Question: I have a form that has a set of labels that can be clicked - See Screenshot (Labels 93 to Label 21 on the Player side and labels 10 to 22 on the computer side).

All I want to do is change the label back colour when the control is clicked. This I have figured out.
My question is more about clean code. Instead of having
'''
private void Playerlabel_Click(object sender, EventArgs e)
{
lblPlayerCardInt.BackColor = Color.FromArgb(219, 255, 248);
}
private void Playerlabel2_Click(object sender, EventArgs e)
{
lblPlayerCardStrength.BackColor = Color.FromArgb(219, 255, 248);
}
//repeat 5 times and then another 5 times for the computer labels.
'''
Is there a way of defining a method so that no matter if I click the label or the computer clicks it, the method of highlighting the label is called.
I'm think something along the lines of
'''
public void HighlightLabel()
{
foreach (Control x in this.Controls)
{
if (x is Label)
{
((Label)x).BackColor = Color.FromArgb(219, 255, 248);
}
}
}
'''
Is this the right approach? It may seem like an obvious question, but new to programming in C#/OOP so want to be sure I'm doing it the correct way.
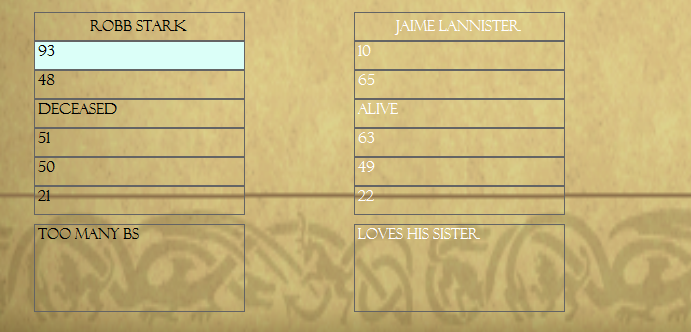
Answer: Yes you can set only 1 'Click event-handler' for all those labels:
'''
private void lbl_Click(object sender, EventArgs e)
{
Label lbl = sender as Label;
lbl.BackColor = Color.FromArgb(219, 255, 248);
}
'''
If you create labels on design time then do the following for each label:
1. On Form designer, select label then open View > Properties > Events tab
2. Select above lbl_Click event-handler from the dropdown list
OR
If your create labels programatically then use this instead:
'''
lblPlayerCardInt.Click += new EventHandler(lbl_Click);
lblPlayerCardStrength.Click += new EventHandler(lbl_Click);
...
'''